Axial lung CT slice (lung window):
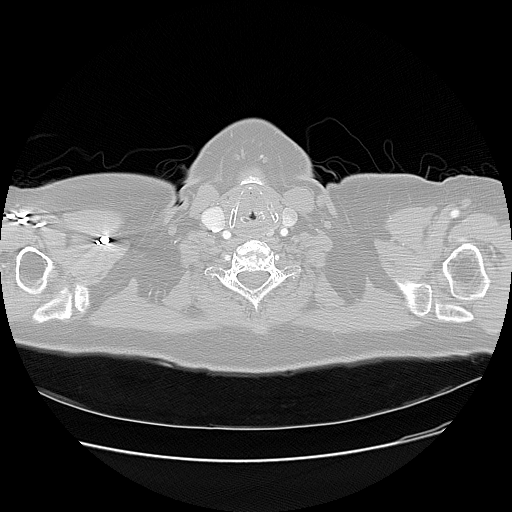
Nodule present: no